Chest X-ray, PA view. Patient: 24 years old, sex M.
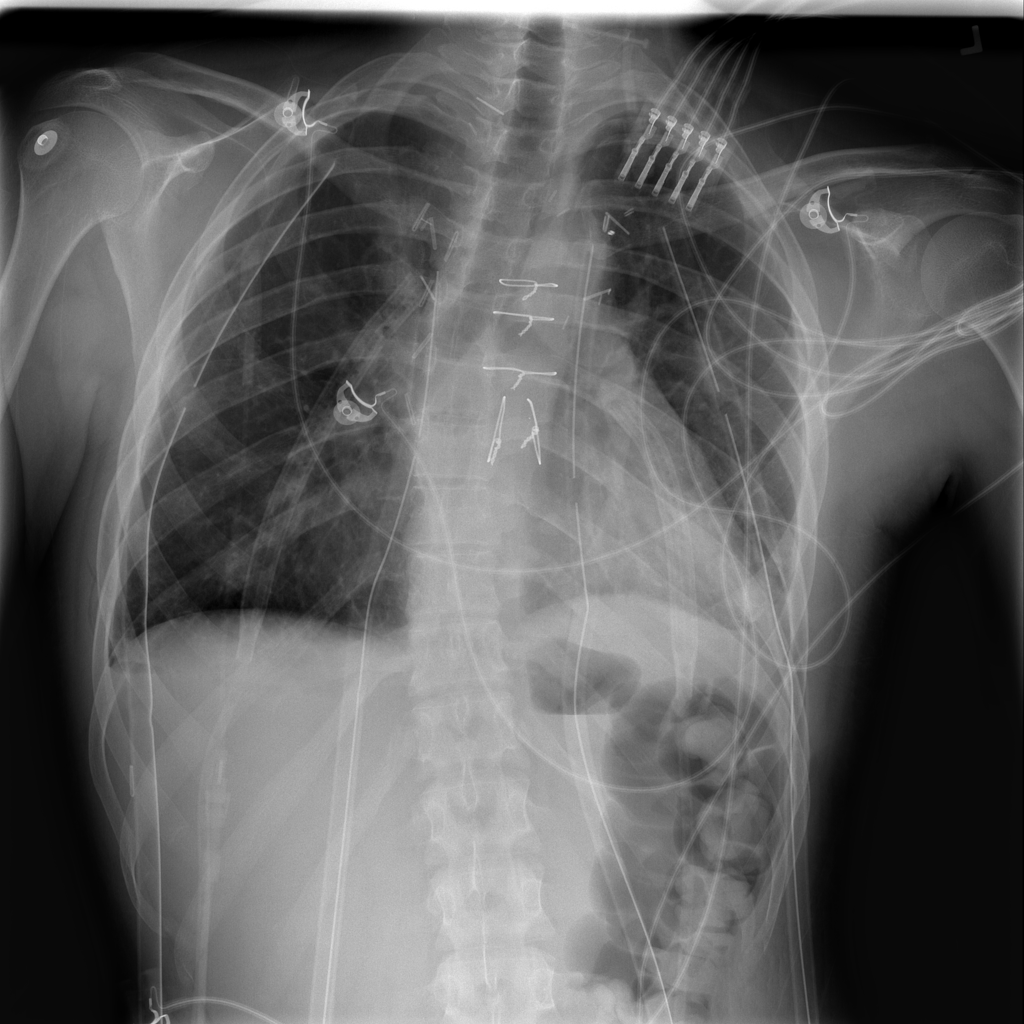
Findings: No Finding